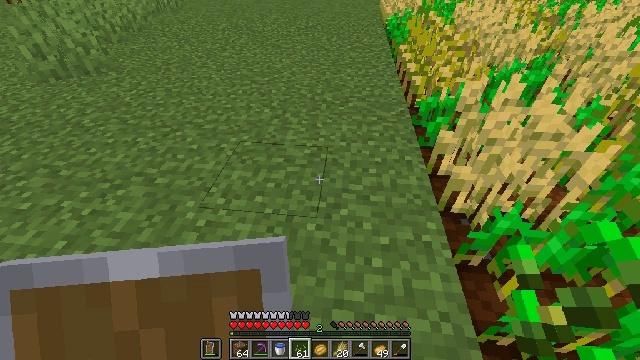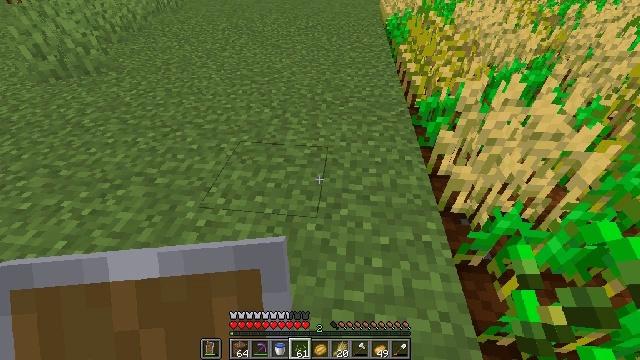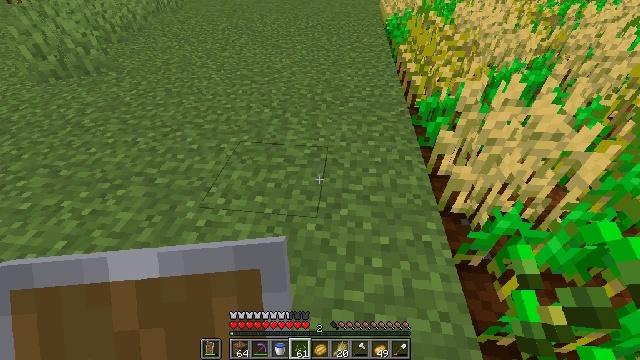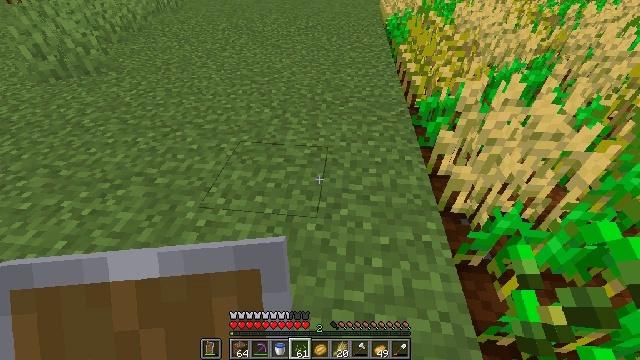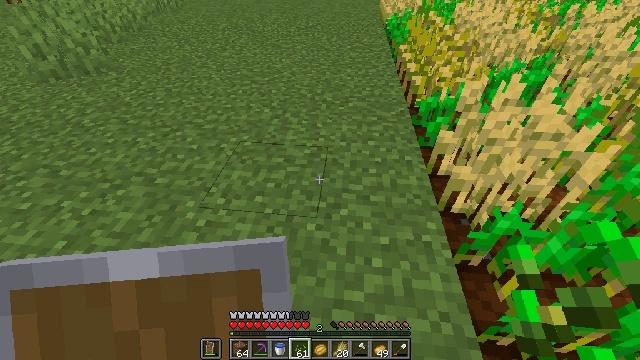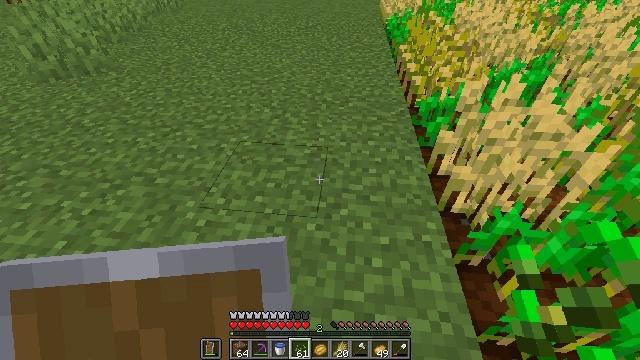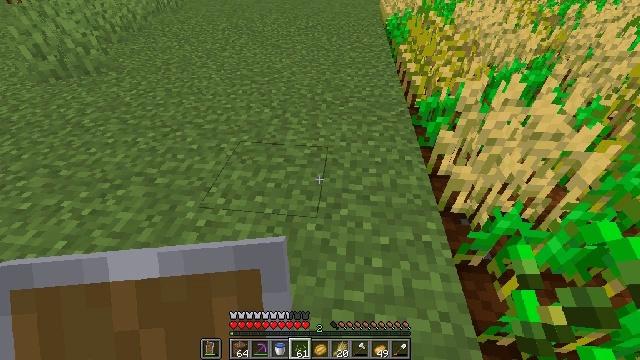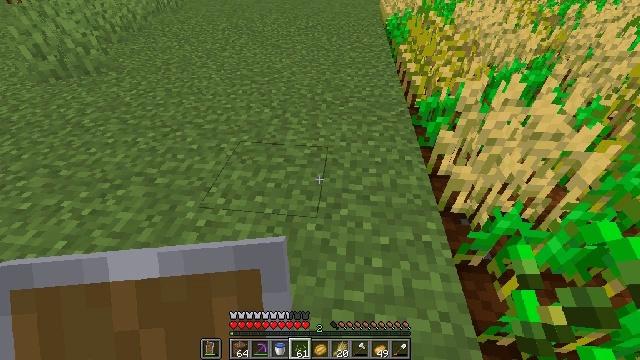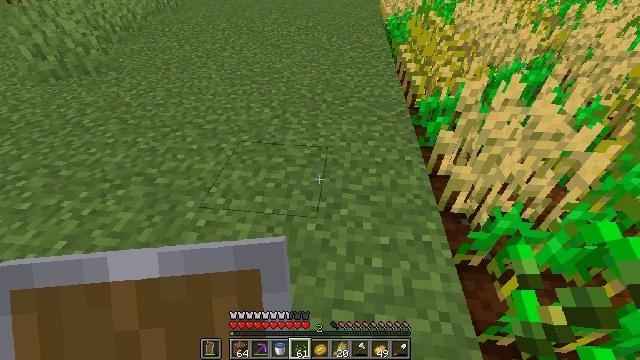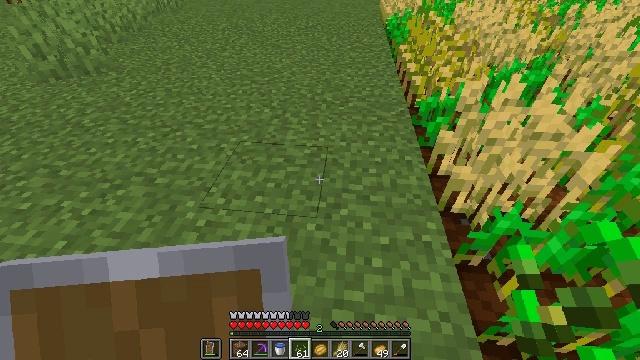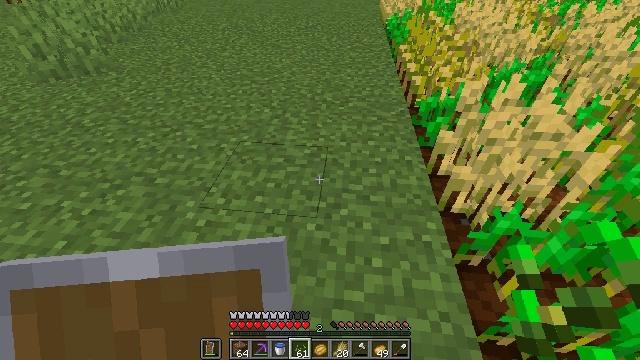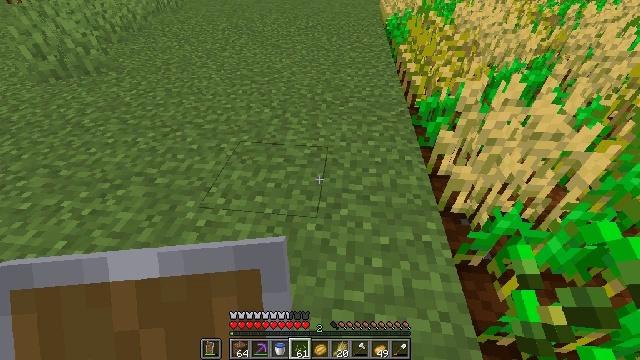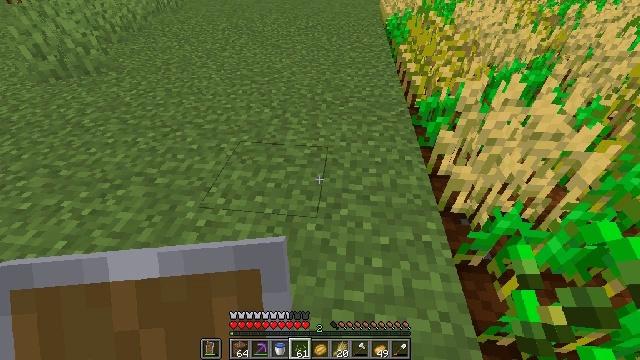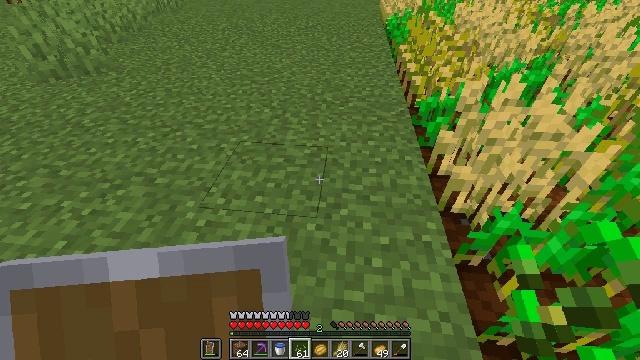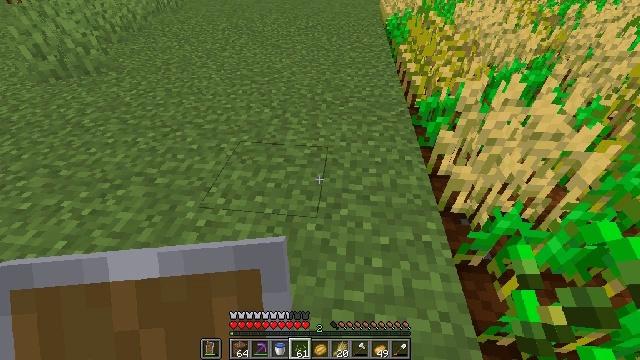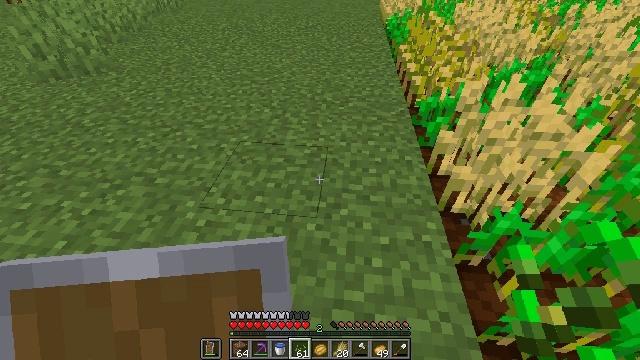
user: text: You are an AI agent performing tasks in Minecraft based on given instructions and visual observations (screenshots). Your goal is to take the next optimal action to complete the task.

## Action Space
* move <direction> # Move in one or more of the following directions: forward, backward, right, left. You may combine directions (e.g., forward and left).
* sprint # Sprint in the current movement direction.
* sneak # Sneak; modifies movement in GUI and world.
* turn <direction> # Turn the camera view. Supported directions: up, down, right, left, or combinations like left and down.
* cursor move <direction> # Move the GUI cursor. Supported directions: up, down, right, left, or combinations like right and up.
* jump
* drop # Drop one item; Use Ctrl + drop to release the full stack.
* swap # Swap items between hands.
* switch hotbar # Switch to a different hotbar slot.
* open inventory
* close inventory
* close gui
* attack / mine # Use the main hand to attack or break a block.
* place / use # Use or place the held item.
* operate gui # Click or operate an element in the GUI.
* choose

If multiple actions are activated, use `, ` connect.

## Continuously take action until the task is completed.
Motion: motion action
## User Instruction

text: Harvest wheat from the field.
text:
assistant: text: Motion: no_op
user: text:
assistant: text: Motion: no_op
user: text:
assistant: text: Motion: no_op
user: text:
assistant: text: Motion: no_op
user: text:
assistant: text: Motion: no_op
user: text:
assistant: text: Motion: no_op
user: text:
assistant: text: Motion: no_op
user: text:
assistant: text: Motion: no_op
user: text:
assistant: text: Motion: no_op
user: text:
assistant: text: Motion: no_op
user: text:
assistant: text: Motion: no_op
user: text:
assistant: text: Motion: no_op
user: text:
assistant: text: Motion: no_op
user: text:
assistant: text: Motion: no_op
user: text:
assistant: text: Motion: no_op
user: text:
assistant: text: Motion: no_op
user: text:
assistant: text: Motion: no_op
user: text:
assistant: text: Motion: no_op
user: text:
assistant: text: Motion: no_op
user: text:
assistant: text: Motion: no_op
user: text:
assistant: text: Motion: no_op
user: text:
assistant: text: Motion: no_op
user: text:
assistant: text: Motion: no_op
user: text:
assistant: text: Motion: no_op
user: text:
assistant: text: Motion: no_op
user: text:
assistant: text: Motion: no_op
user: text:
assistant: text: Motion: no_op
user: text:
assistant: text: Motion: no_op
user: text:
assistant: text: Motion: no_op
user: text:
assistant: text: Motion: no_op